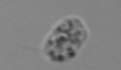
Label: Amoeba